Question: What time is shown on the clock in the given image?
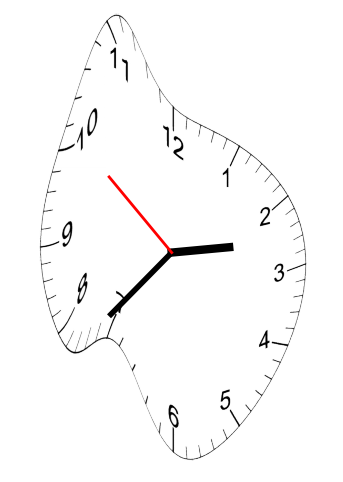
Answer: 02:36:51